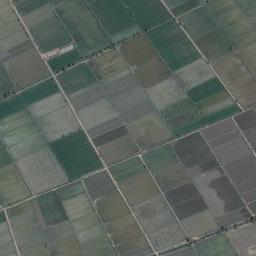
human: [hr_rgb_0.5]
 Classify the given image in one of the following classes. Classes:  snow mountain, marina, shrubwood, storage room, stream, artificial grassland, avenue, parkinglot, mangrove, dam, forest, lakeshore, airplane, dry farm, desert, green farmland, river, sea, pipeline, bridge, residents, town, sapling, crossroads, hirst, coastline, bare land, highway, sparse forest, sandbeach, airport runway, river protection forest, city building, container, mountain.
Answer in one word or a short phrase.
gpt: green farmland